Brain MRI, t1w sequence, axial 2D slice.
Patient: age 32, sex F, weight 95 kg, height 1.95 m
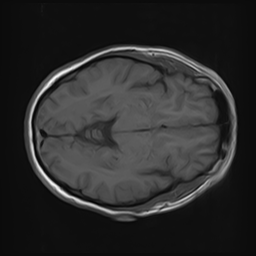